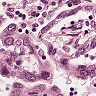
Metastatic tissue present: yes